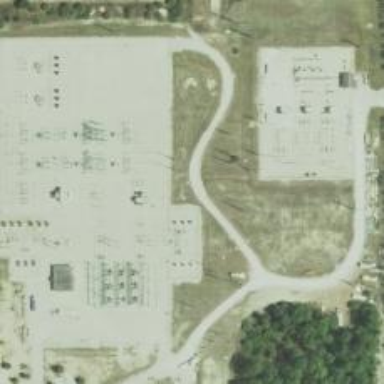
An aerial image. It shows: Switch for power supply.